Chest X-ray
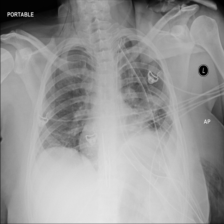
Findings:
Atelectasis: negative
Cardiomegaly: negative
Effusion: negative
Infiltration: negative
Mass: negative
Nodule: negative
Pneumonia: negative
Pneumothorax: negative
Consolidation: negative
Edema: negative
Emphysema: negative
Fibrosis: negative
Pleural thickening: negative
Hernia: negative